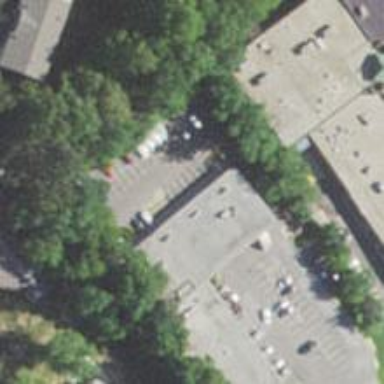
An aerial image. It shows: Marketplace.